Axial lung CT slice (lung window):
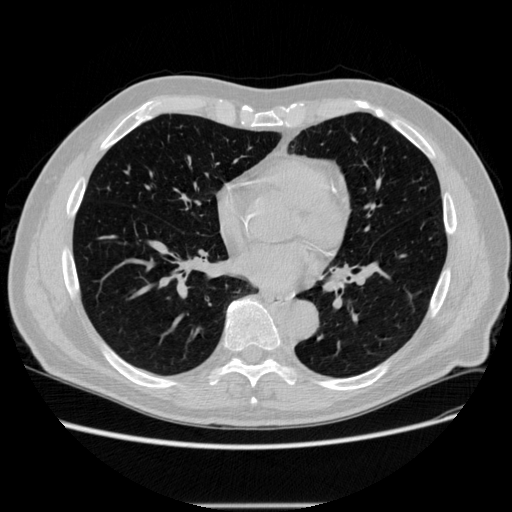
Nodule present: no